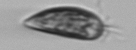
Label: Prorocentrum_triestinum